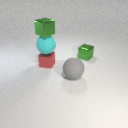
large gray rubber sphere in front of small red metal cube